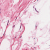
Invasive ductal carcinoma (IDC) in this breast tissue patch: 0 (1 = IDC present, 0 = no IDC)